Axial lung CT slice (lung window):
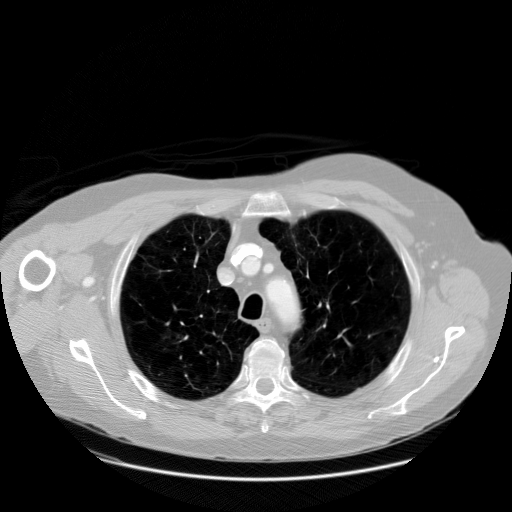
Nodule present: no